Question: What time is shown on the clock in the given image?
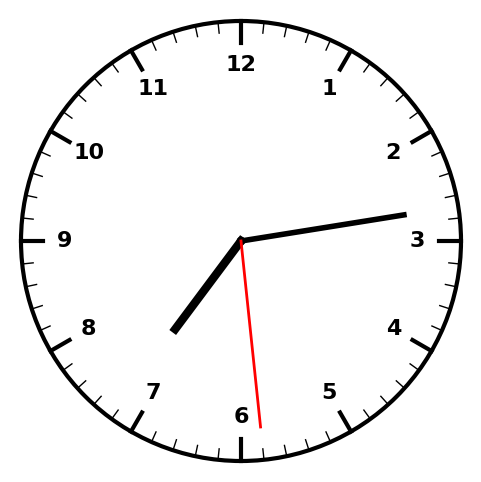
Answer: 07:13:29